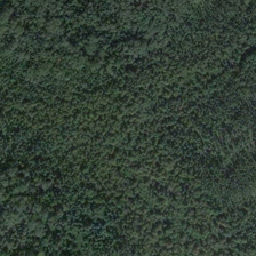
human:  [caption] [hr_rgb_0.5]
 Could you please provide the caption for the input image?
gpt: These trees are green.

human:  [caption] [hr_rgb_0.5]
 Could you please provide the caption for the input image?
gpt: The trees are green.

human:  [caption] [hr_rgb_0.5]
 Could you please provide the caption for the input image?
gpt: The trees are low green.

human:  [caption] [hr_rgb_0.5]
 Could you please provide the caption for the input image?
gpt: Trees are low in green.

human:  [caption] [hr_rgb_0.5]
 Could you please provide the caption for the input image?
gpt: The trees are green.